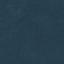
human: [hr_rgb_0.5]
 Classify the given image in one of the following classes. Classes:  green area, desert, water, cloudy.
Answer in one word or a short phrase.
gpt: green area